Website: apple
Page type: review-order
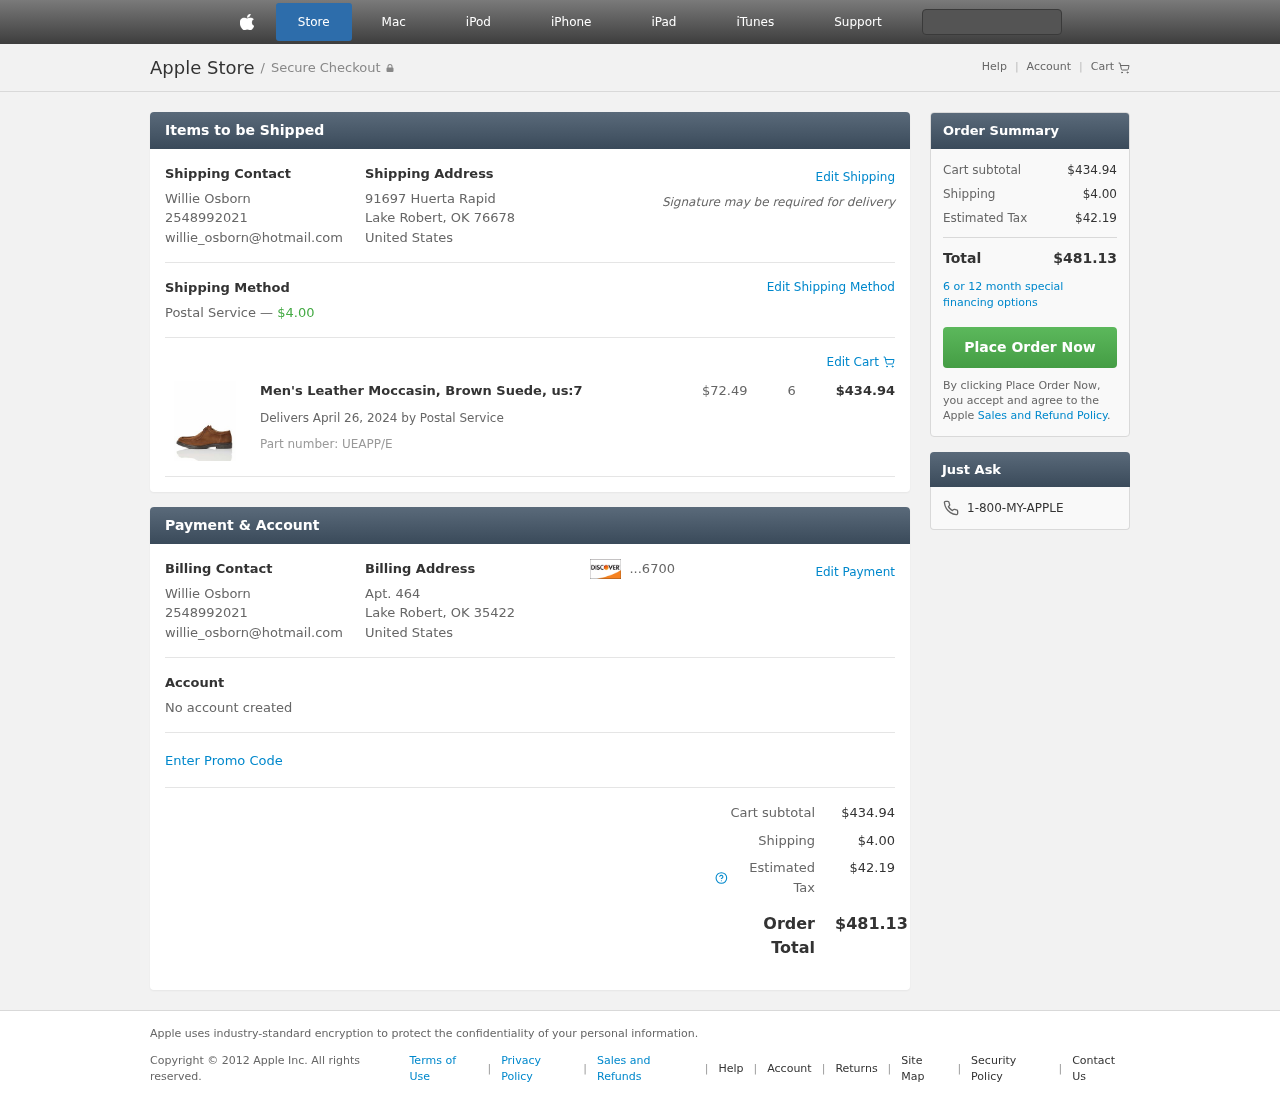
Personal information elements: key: PII_CARD_LAST4
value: ...6700
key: PII_CITY_STATE_ZIP
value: Lake Robert, OK 76678
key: PII_CITY_STATE_ZIP2
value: Lake Robert, OK 35422
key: PII_COUNTRY
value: United States
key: PII_EMAIL
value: willie_osborn@hotmail.com
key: PII_EMAIL2
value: willie_osborn@hotmail.com
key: PII_FULLNAME
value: Willie Osborn
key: PII_FULLNAME2
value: Willie Osborn
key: PII_PHONE
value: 2548992021
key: PII_PHONE2
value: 2548992021
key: PII_STREET
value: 91697 Huerta Rapid
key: PII_STREET2
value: Apt. 464
Product elements: key: PRODUCT1_NAME
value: Men's Leather Moccasin, Brown Suede, us:7
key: PRODUCT1_PRICE
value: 72.49
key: PRODUCT1_QUANTITY
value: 6
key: PRODUCT1_TOTAL
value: $434.94
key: PRODUCT_PART_NUMBER
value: UEAPP/E
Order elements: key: ORDER_SHIPPING_COST
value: $4.00
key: ORDER_DELIVERY_DATE
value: Delivers April 26, 2024 by Postal Service
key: ORDER_SUBTOTAL
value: $434.94
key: ORDER_TAX
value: $42.19
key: ORDER_TOTAL
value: $481.13